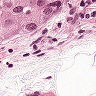
Metastatic tissue present: yes